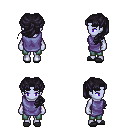
a pixel art fantasy rpg character, female body template, dark elf, purple skin, chain tabard jacket, teal pants, raven princess hairstyle, gray slippers, four views (front, back, left, right), 2x2 character sprite sheet, small pixel art, hard edges, no anti-aliasing